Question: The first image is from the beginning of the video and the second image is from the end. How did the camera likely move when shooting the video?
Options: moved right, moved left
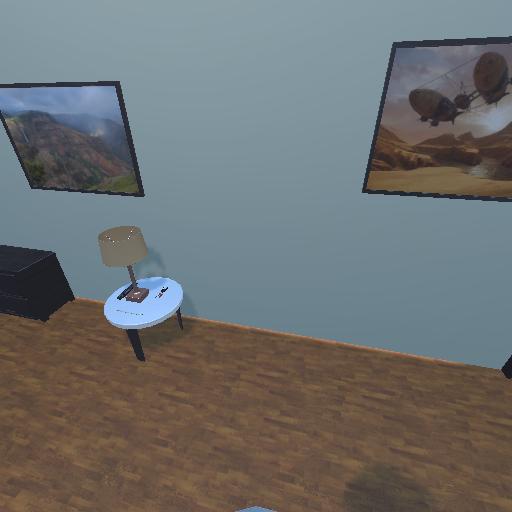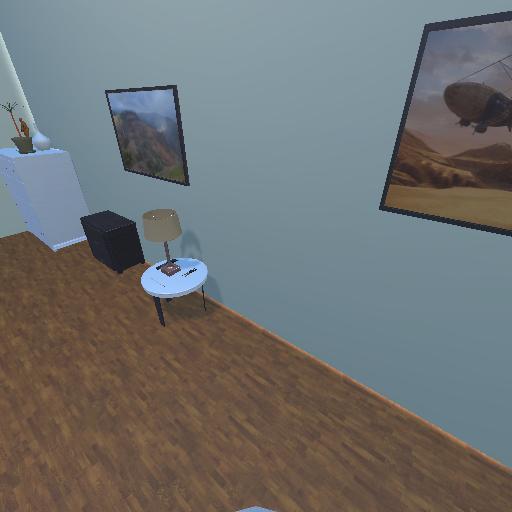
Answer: moved right